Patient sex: M
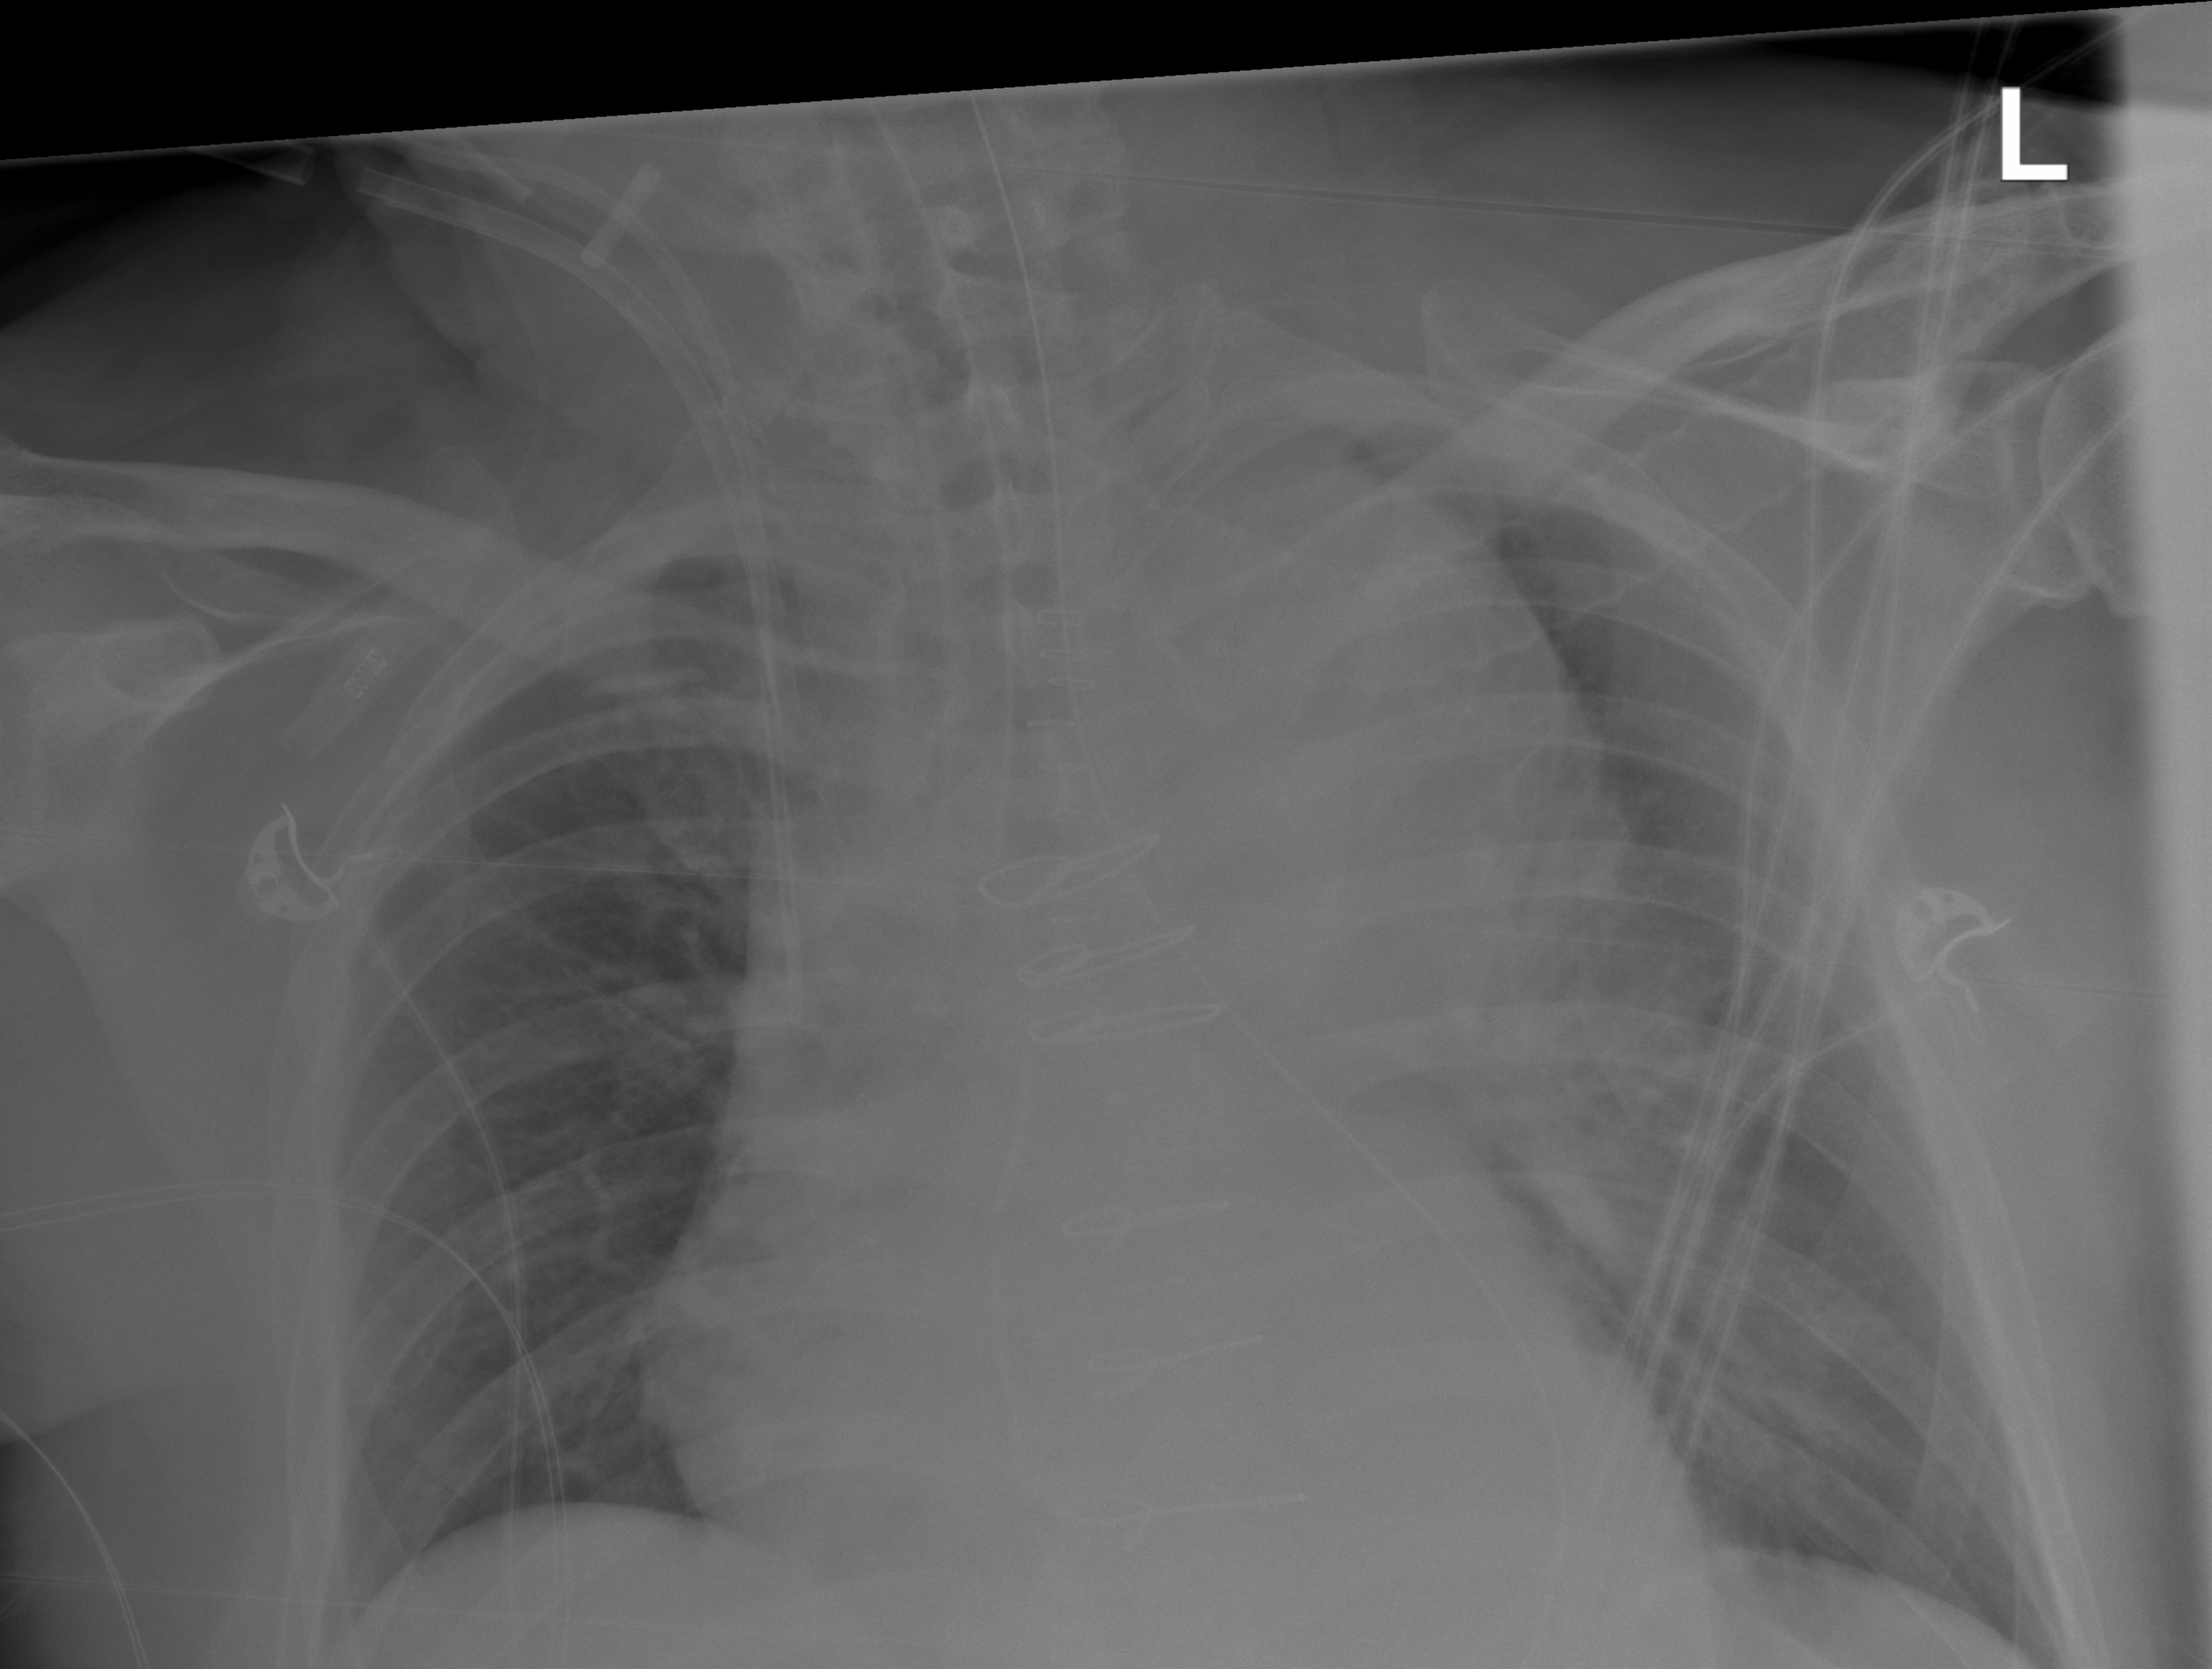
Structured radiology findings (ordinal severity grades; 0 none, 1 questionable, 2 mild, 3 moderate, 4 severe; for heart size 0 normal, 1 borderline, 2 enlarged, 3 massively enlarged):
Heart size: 2
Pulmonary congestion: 1
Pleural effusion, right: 0
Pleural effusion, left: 0
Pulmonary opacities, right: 0
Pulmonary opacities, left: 0
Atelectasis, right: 0
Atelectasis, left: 0